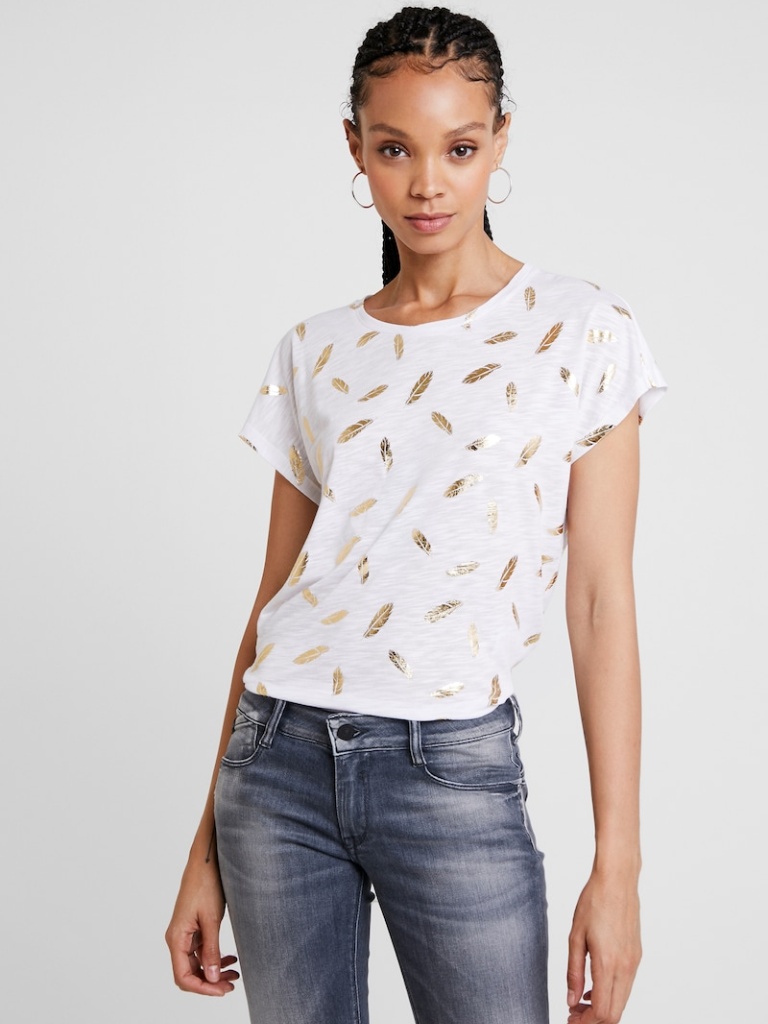
cotton tight short sleeve hip length French Tucked crew t-shirt